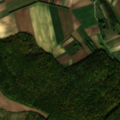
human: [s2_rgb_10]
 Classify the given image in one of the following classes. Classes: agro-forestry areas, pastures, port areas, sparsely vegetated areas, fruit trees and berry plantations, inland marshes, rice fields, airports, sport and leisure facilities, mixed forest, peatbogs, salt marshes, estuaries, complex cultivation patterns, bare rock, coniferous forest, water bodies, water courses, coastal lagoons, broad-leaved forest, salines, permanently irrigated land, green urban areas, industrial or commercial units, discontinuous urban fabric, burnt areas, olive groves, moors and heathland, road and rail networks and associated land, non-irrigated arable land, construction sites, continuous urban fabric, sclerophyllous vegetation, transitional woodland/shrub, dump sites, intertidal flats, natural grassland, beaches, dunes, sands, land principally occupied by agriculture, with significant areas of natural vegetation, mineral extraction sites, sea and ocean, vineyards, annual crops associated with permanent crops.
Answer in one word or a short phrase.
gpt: non-irrigated arable land, complex cultivation patterns, land principally occupied by agriculture, with significant areas of natural vegetation, broad-leaved forest